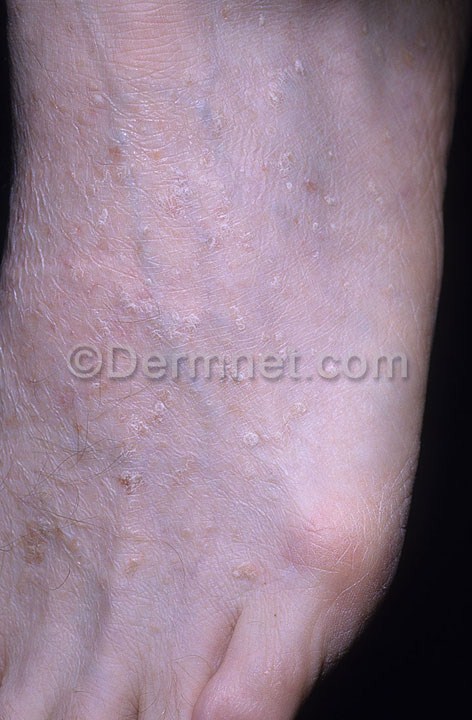
Disease: Seborrheic Keratoses and other Benign Tumors